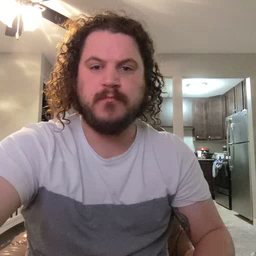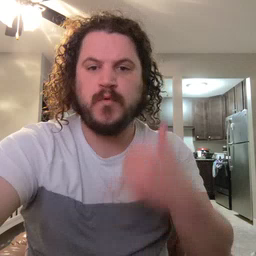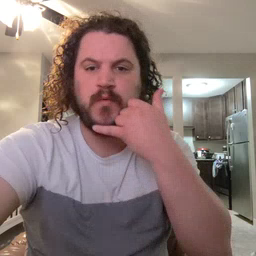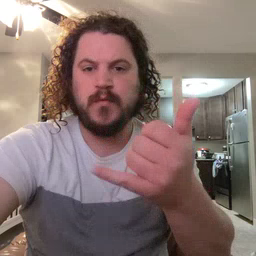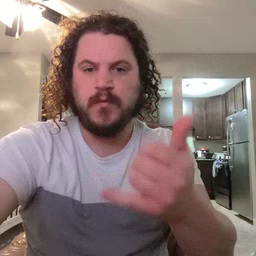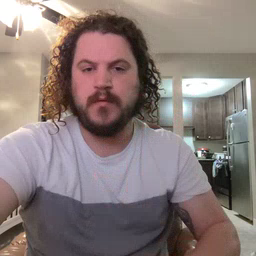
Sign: callonphone